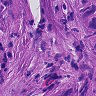
Metastatic tissue present: yes